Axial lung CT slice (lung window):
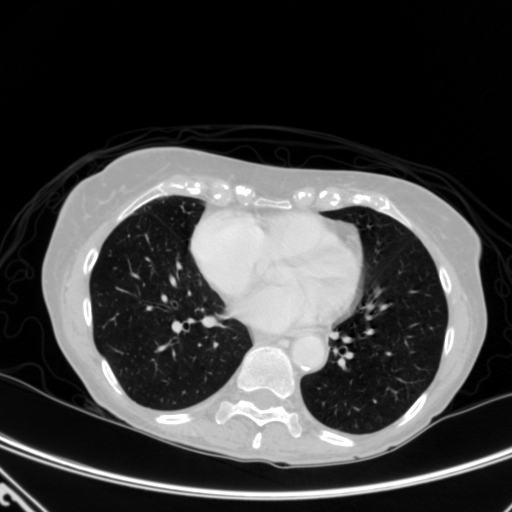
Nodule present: no